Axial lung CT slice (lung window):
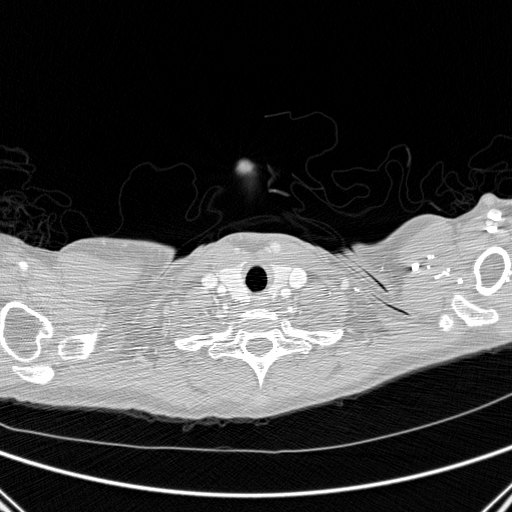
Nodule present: no